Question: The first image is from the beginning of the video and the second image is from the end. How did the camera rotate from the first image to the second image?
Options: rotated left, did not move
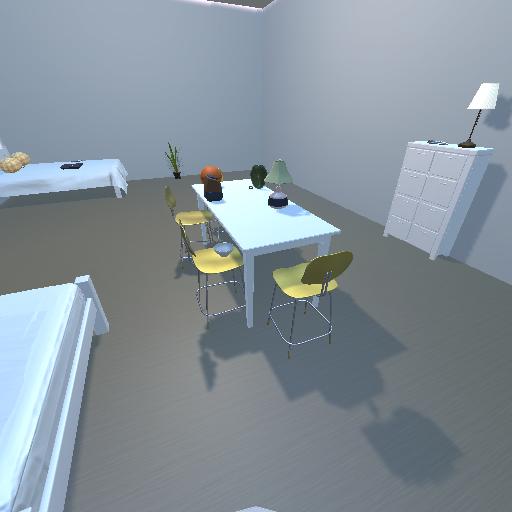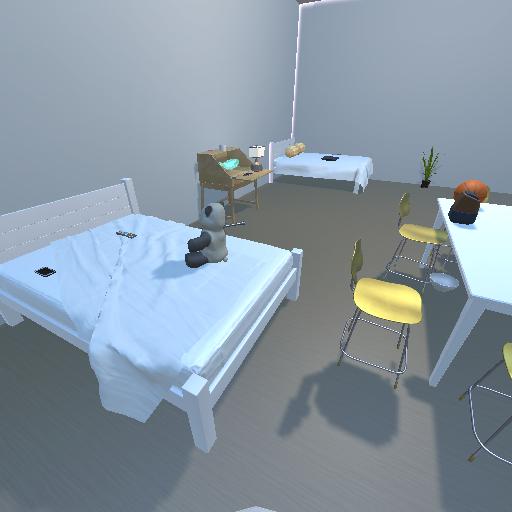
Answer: rotated left